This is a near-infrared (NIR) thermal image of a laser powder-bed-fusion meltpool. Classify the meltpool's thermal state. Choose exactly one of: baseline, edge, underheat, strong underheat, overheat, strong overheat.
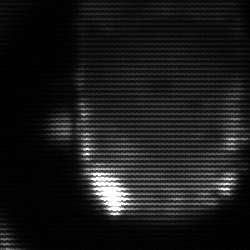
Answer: baseline